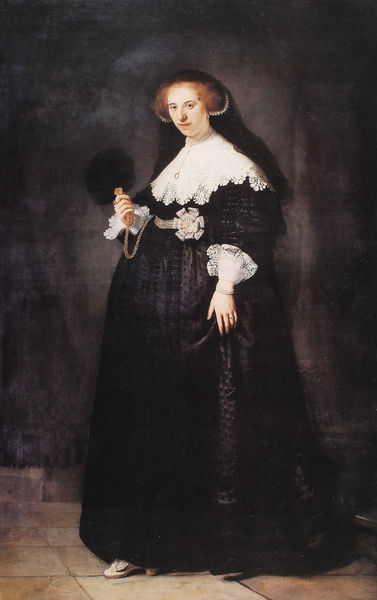
Titel: Oopjen Coppit, die Frau des Maerten Soolmans
Künstler: Harmensz van Rijn Rembrandt
Institution: Paris, Privatsammlung
Schlagwörter: fuß, hand, weiß, blume, frau, kleid, schwarz, dame, gürtel, rot, schleier, fächer, haube, mode, barock, kleidung, kragen, spitze, trauer, ärmel, hände, portrait, porträt, boden, gewand, gold, haare, adel, perlen, kopfbedeckung, düster, schuhe, witwe, kopftuch, fliesen, ganzfigur, tracht, antik, mittelalter, königin, kleiid, respekt, portraitfrau, ehrbar